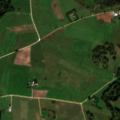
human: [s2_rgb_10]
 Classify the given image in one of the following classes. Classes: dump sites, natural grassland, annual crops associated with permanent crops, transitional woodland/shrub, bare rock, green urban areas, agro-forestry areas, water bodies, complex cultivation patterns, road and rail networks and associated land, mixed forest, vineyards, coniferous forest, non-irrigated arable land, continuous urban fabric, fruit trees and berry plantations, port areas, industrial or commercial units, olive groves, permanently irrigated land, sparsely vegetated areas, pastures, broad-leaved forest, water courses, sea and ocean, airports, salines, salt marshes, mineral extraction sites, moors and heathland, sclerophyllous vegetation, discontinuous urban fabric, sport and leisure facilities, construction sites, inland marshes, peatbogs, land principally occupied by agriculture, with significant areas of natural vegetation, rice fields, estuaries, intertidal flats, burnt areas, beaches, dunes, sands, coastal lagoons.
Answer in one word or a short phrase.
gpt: non-irrigated arable land, pastures, complex cultivation patterns, land principally occupied by agriculture, with significant areas of natural vegetation, broad-leaved forest, mixed forest